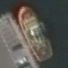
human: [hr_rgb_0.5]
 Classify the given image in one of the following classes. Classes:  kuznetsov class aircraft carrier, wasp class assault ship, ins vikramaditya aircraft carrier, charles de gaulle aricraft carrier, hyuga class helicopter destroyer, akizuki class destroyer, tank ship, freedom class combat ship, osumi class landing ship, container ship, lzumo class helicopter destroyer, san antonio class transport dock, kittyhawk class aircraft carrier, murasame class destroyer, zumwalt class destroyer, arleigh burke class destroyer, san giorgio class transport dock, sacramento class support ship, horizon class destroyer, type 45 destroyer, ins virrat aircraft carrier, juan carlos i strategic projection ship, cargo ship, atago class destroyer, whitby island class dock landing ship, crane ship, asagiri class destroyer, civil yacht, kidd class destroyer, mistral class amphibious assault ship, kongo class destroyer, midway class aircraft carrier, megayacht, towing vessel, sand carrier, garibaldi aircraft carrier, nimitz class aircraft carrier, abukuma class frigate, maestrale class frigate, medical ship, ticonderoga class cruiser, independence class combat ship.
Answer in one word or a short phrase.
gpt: Towing vessel